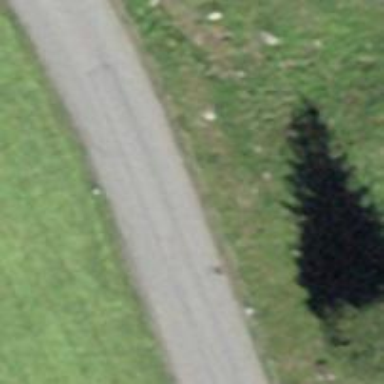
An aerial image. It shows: Tertiary road.